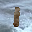
Label: 1